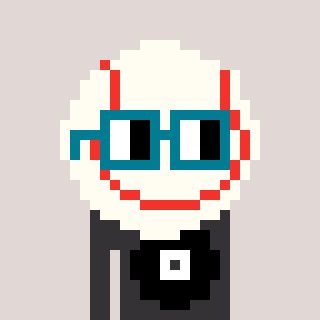
a pixel art character with square dark green glasses, a baseball ball-shaped head and a grayscale-colored body on a warm background